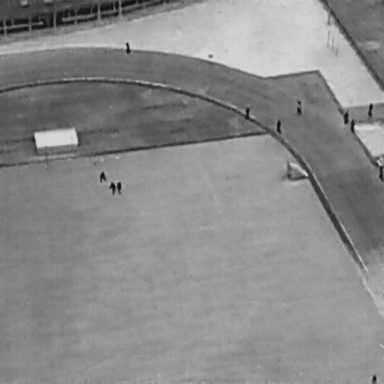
There are 12 People in the infrared image.